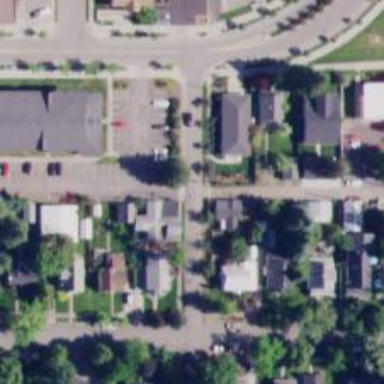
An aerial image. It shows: Alley classified as service road.